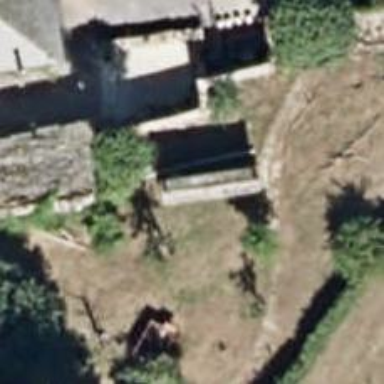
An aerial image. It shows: Rural barn.